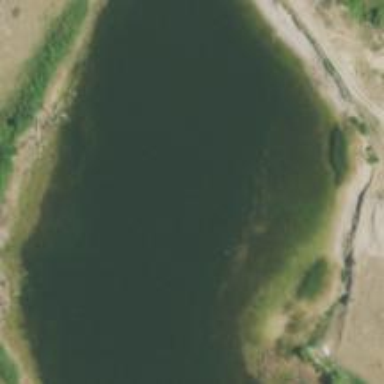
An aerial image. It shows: Reservoir.